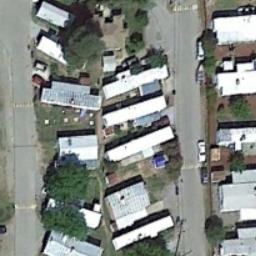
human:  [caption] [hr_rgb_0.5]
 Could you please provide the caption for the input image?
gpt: Many buildings of different shapes and sizes are in mobile home parks .

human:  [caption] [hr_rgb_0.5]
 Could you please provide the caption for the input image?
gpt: The dense mobile home park has some mobile homes of different sizes and some trees are among these mobile homes .

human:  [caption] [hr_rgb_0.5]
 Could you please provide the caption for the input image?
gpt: The mobile home park is on the grass next to the road .

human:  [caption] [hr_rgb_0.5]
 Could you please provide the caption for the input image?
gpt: There are neat rows of mobile homes on both sides of the road .

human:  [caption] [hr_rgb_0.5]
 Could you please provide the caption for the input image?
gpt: There are some white buildings and gray buildings in the mobile home park .